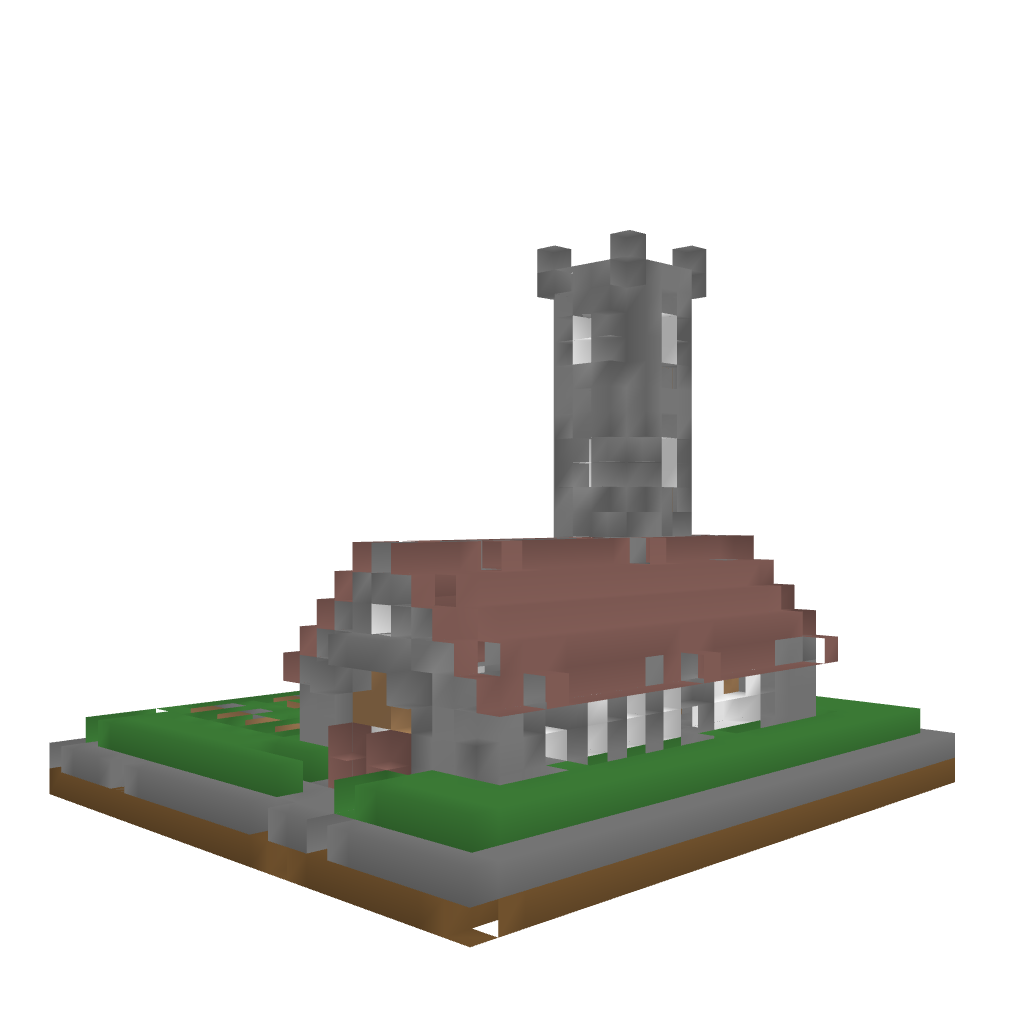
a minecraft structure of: Church with Cemetery high quality